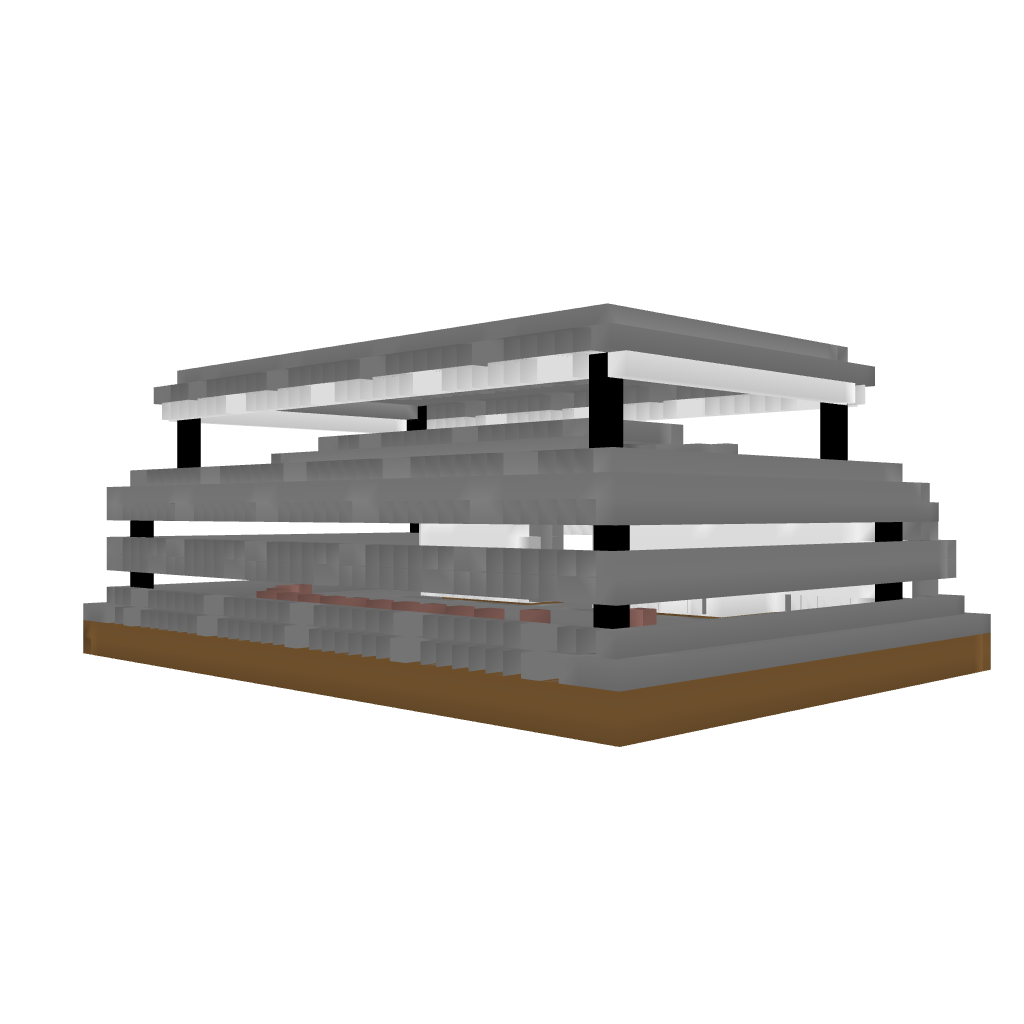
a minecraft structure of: Mapex Manor bad low quality